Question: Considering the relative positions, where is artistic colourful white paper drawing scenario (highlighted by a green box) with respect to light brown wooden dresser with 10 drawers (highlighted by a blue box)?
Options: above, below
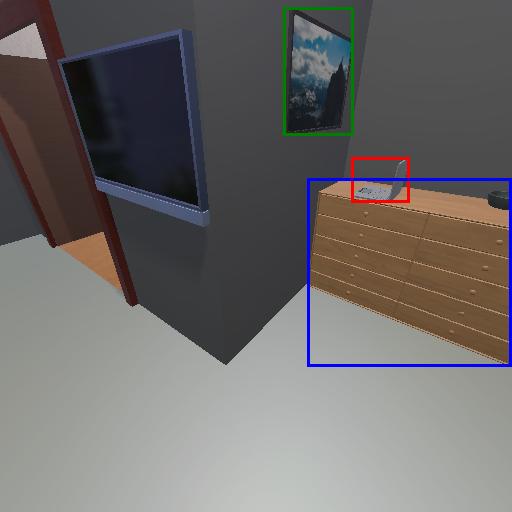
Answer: above